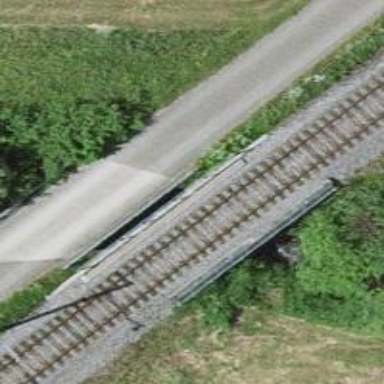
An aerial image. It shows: Track road on bridge with grade 1 track type.